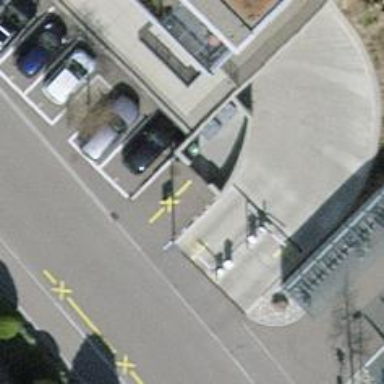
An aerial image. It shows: Lift gate barrier.